Aerial crown-view tile of a tropical tree (Barro Colorado Island, Panama), acquired 20240813:
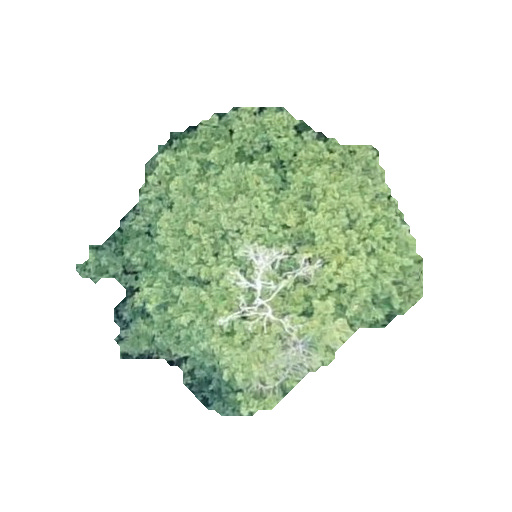
Species: Alseis blackiana
GBIF accepted scientific name: Alseis blackiana
Crown area: 102.407 m²